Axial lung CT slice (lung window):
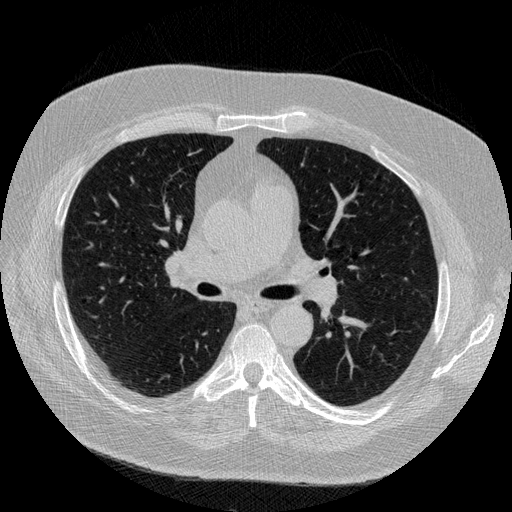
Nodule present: no